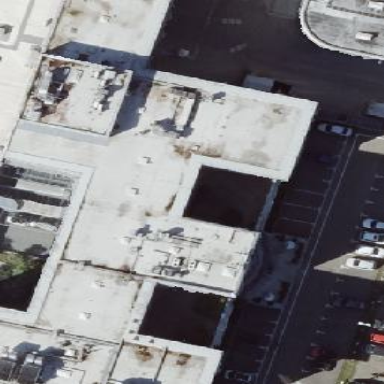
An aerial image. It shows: Commercial building.